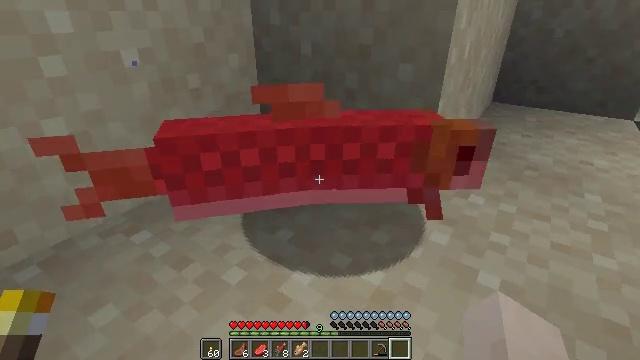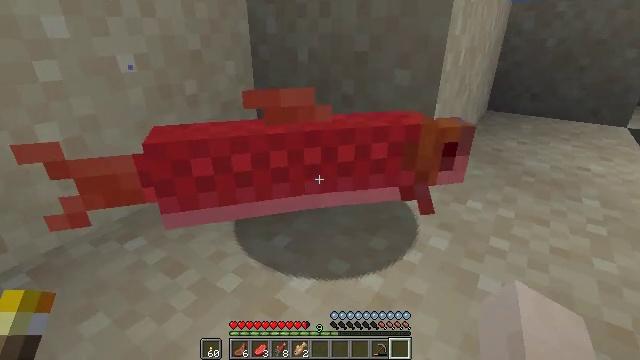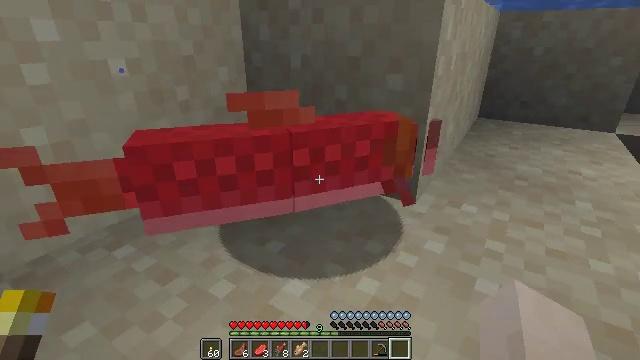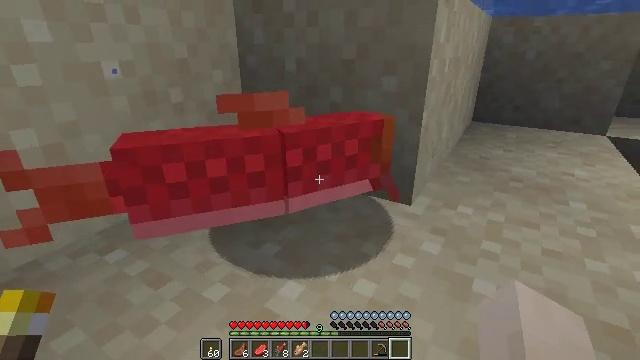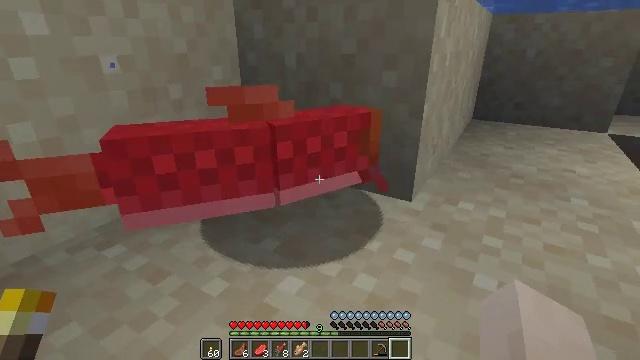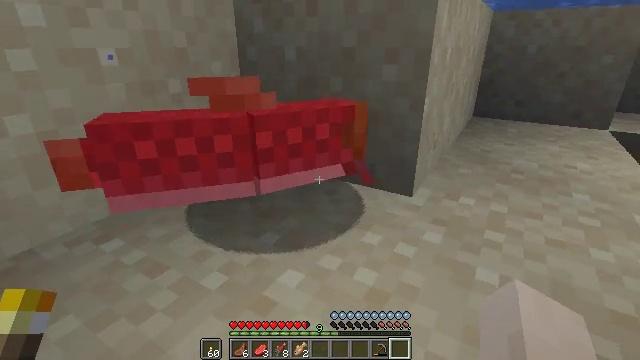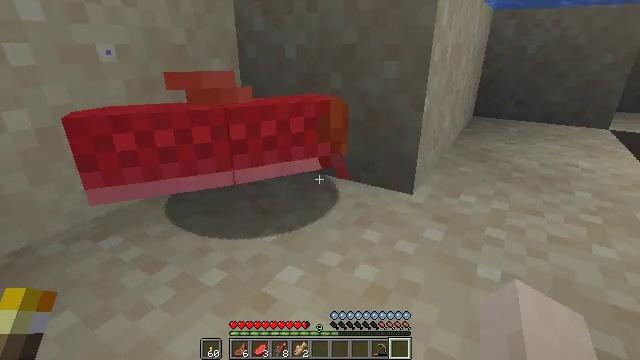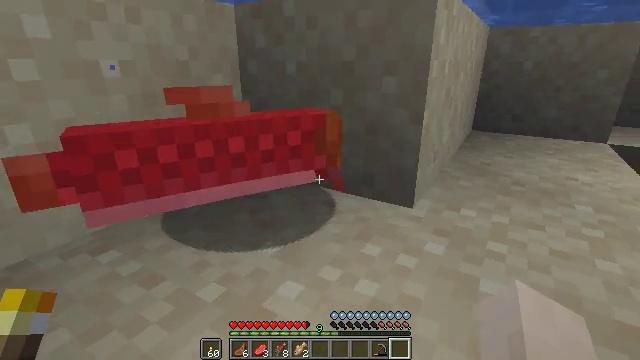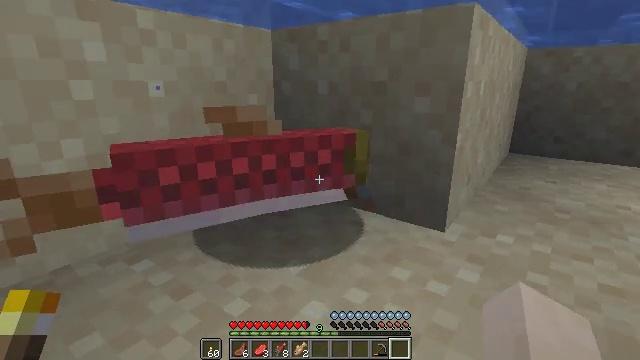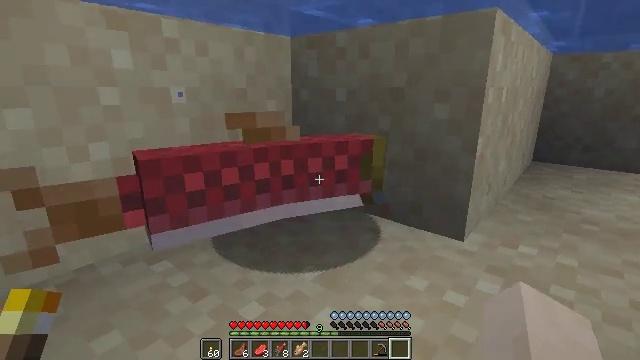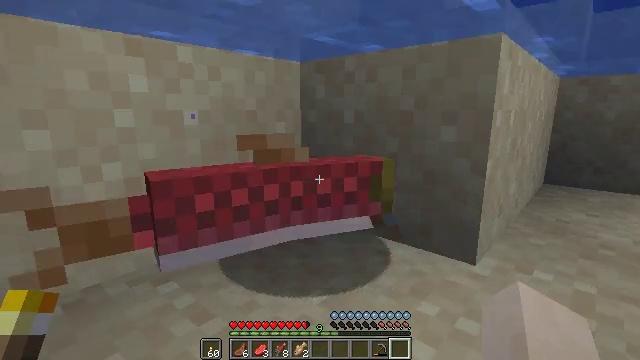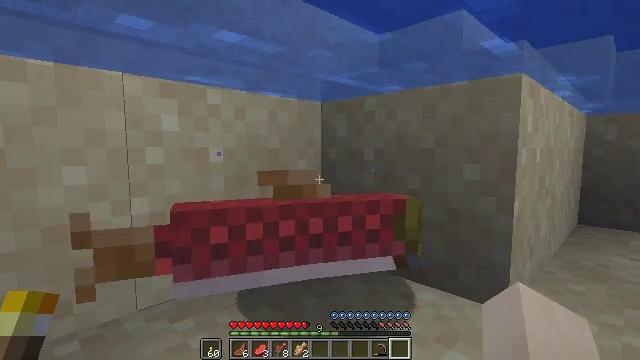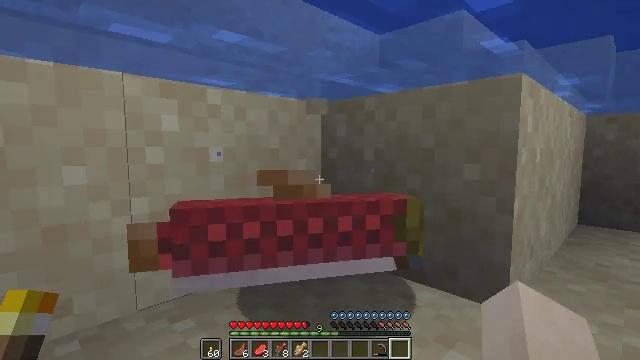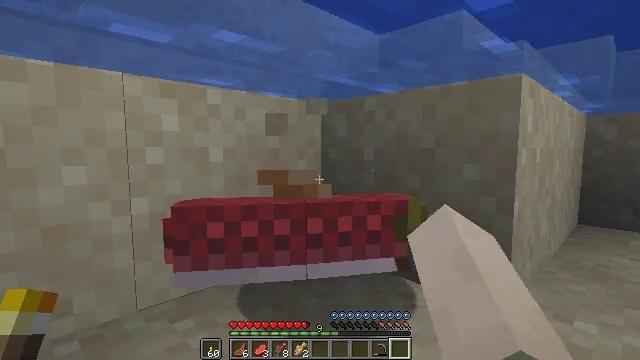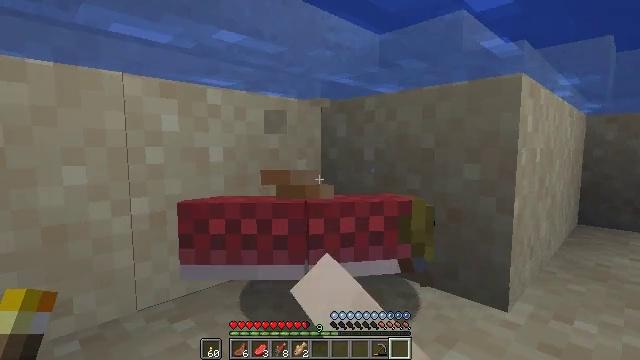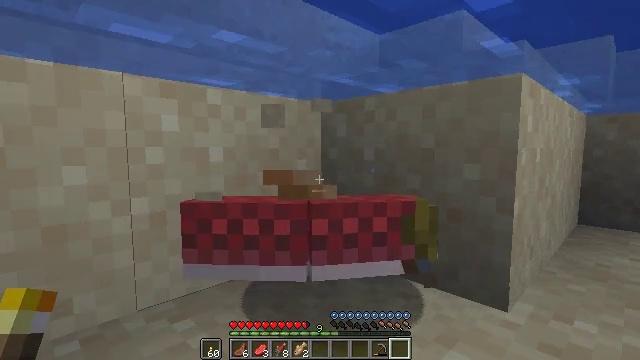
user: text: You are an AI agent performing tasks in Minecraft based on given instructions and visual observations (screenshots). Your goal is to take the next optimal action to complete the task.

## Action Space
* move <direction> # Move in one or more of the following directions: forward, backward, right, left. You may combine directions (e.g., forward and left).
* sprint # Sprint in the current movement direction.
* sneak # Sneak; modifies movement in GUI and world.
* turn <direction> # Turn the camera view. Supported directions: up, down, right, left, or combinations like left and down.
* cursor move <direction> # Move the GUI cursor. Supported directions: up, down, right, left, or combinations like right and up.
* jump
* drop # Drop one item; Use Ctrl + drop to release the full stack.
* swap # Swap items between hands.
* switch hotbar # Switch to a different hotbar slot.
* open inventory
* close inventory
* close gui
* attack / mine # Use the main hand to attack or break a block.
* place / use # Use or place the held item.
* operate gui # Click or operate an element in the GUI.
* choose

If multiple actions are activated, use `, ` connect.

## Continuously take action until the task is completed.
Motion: motion action
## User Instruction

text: Kill aquatic mobs.
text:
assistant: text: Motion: sprint, turn up
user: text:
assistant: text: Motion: sprint, turn right and up
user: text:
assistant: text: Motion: sprint, turn up
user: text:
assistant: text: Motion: sprint
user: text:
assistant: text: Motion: sprint
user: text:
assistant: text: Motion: sprint
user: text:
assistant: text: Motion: sprint, turn up
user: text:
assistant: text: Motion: sprint, turn left and up
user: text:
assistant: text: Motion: sprint, turn left and up
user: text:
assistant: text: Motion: sprint, turn left and up
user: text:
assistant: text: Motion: sprint, turn left and up
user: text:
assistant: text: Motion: sprint, attack / mine
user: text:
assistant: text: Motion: sprint, attack / mine
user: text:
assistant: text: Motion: sprint, attack / mine
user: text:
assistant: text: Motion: sprint
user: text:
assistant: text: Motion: sprint
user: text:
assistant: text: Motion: sprint, turn right and down
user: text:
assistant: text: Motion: sprint, turn right and down
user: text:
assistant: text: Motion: sprint
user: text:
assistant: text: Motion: sprint
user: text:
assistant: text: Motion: sprint
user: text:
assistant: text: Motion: sprint, turn down
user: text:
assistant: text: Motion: sprint
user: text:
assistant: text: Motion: sprint, attack / mine
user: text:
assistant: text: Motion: sprint, attack / mine
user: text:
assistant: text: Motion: sprint, turn down, attack / mine
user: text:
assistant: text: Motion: sprint
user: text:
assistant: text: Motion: sprint
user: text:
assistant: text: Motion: sprint